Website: walmart
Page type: account-selection
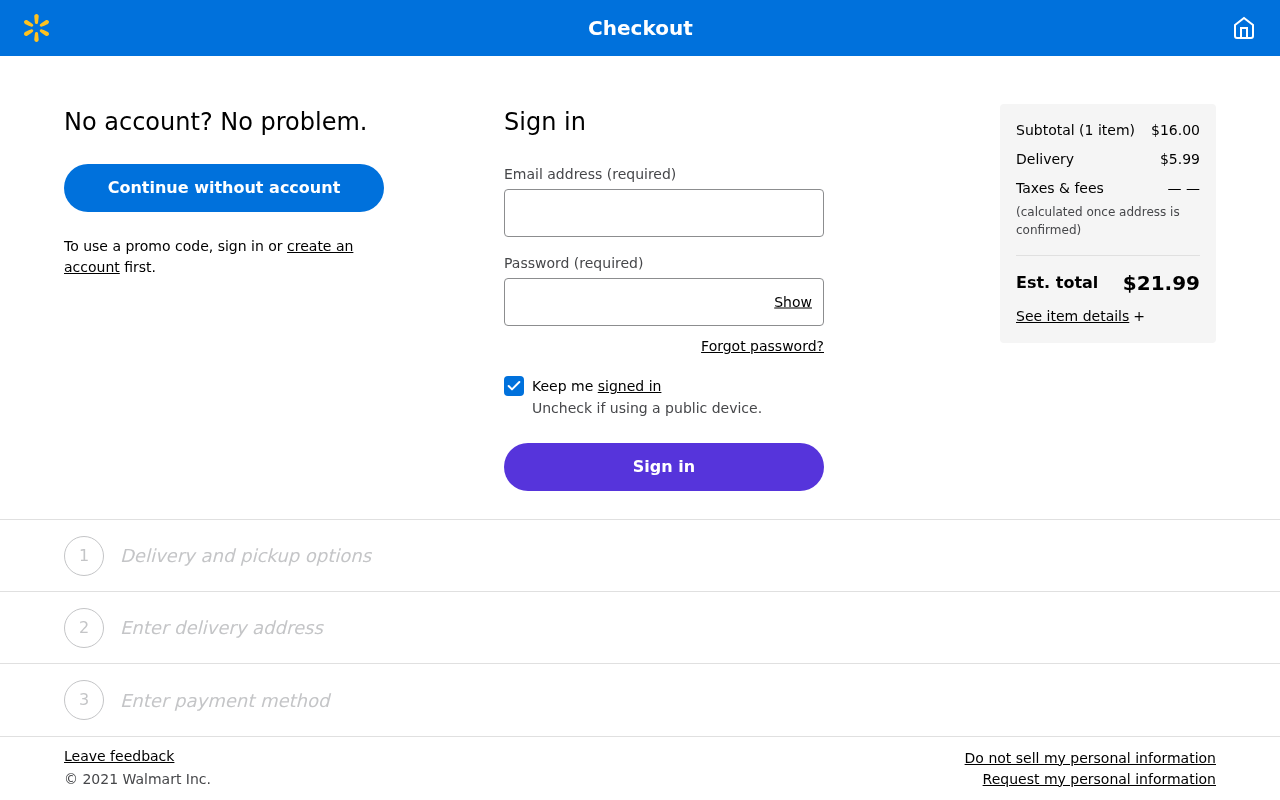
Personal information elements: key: PII_EMAIL
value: zachary.hernandez@hotmail.com
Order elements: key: ORDER_NUM_ITEMS
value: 1
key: ORDER_SUBTOTAL
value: $16.00
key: ORDER_SHIPPING_COST
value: $5.99
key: ORDER_TOTAL
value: $21.99